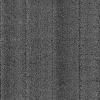
Atmospheric dust classification: dusty